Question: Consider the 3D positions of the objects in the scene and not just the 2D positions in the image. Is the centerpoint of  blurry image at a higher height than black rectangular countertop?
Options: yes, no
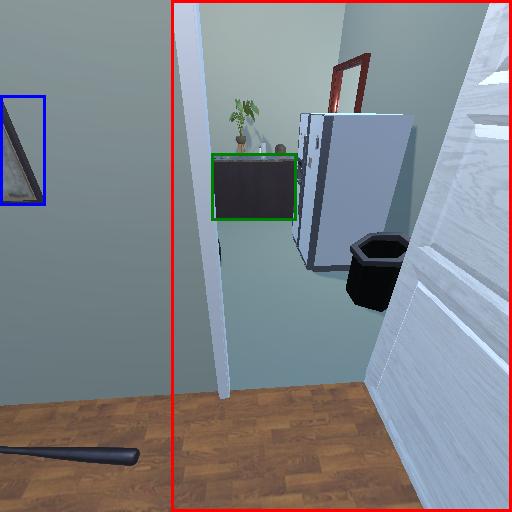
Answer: yes